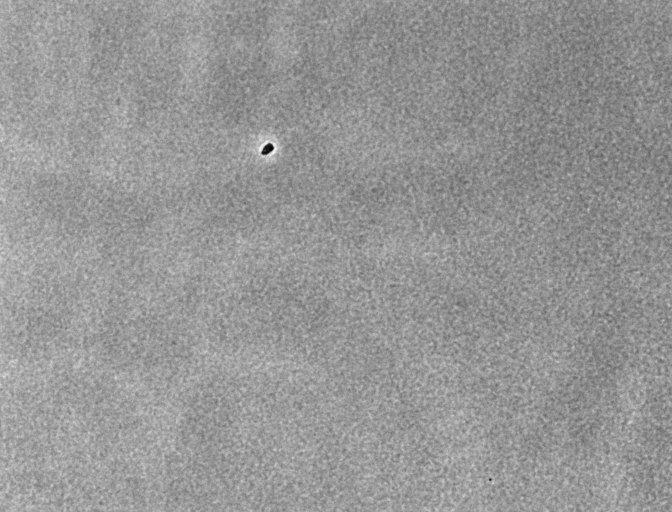
Phase contrast microscopy, 20x objective, 3 h incubation